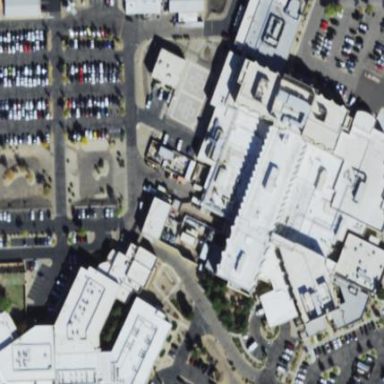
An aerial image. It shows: Healthcare facility identified as hospital.